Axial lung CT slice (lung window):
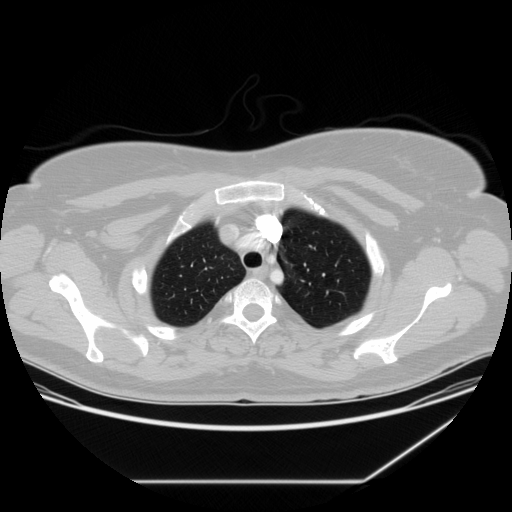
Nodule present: no